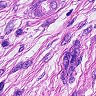
Metastatic tissue present: yes